Field crop: tomato
Growth stage: 1
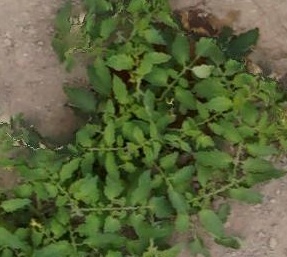
Species: tomato